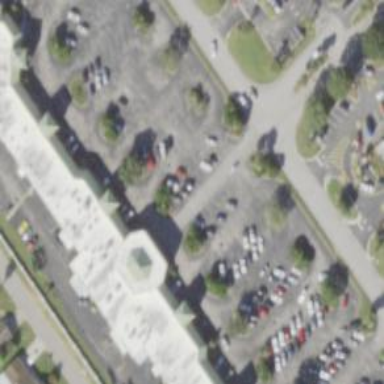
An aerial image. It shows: Parking space is available.